Question: I need to use animations in the app. Is it better to use frame-to-frame 'ImageView' animations or to use video animations? Video animations are SWF (which I can probably convert to mp4).
The animations last up to 4s what would be around 80 images in one frame-to-frame animation. This is the layout of the app.

A different animation will appear in the red area based on which button on the right side is pressed.
Now, which approach is best to use?
- I know that frame-to-frame approach may create an app with a lot of MBs. - I also do not know if video approach could make smooth animations? Can I play SWF files inside the such layout or I would have to convert each into mp4 in order to use this app on pre-Android-2.2 mobile phones.
Please advise!
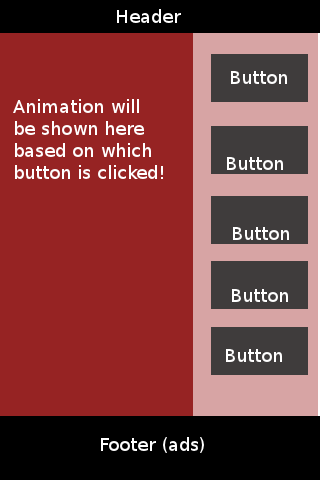
Answer: For an ImageView, I assume you will be doing the animation by repeatedly calling the 'invalidate' method. This will not give you a high frame rate. To do real-time animation, you need a <URL>.